Aerial crown-view tile of a tropical tree (Barro Colorado Island, Panama), acquired 20250616:
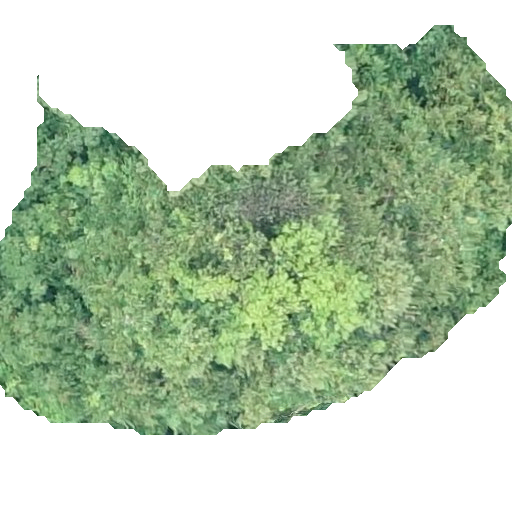
Species: Sloanea terniflora
GBIF accepted scientific name: Sloanea terniflora
Crown area: 206.425 m²